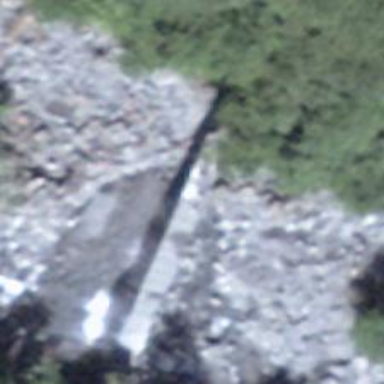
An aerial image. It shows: Check dam beside retaining wall.